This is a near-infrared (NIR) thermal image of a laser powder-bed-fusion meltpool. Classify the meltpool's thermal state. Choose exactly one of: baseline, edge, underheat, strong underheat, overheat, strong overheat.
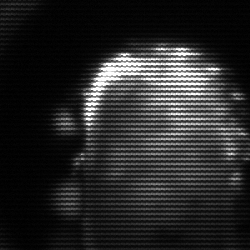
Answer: baseline